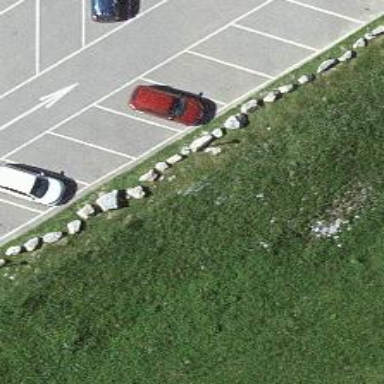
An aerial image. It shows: Block barrier.